Question: I'm doing a Android LiveWallpaper with LibGDX and I want my application to start rendering below the notification bar, and not under it.
In the picture: Left is what I get, right what I want. Any advice? Thanks

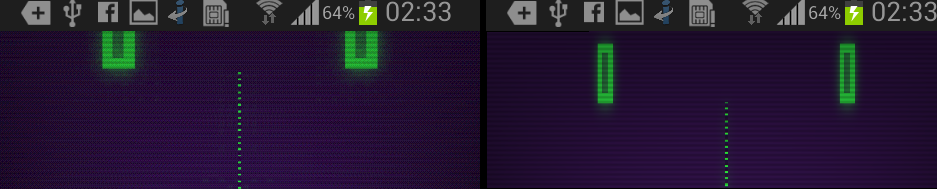
Answer: You could use this: <URL>
And simply draw under it. If you are using Worldunit based drawing (not Pixelbased) you can use this:
'''
Gdx.gl.glViewport(x, statusbar.height, width, height);
'''
To show you what this does look at this link: <URL>